Question: I'm an absolut vim-newbie so I thought I'll try it with some preconfigured distribution like <URL>. So to my question, I would like to disable the "tab-highlighting" because I find it kind of distracting...
I think this picture should make clear what I mean

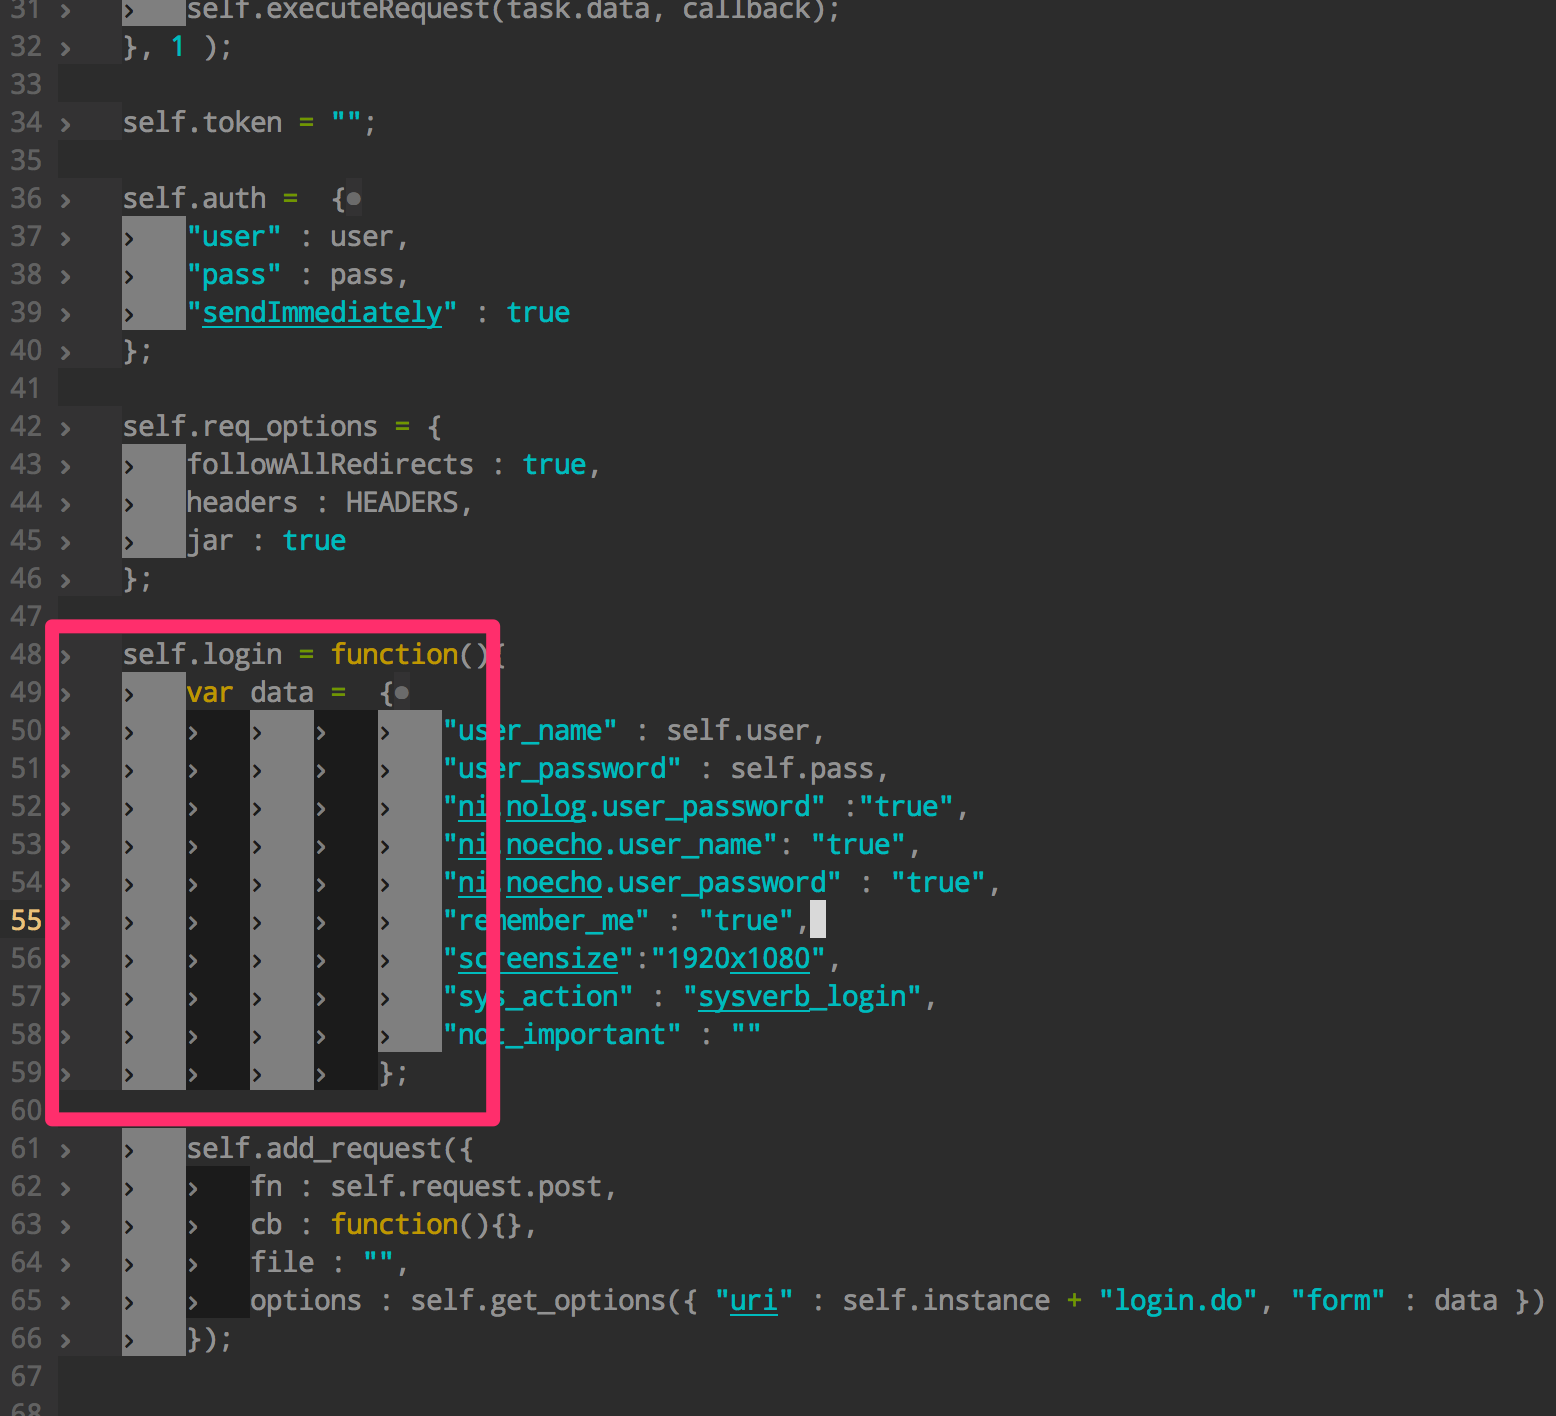
Answer: You can toggle them on/off with ',ig'.